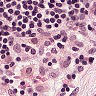
Metastatic tissue present: no